Field crop: tomato
Growth stage: 1
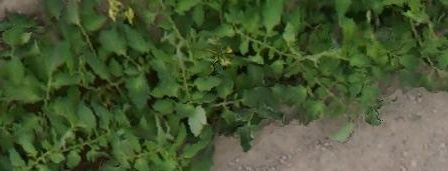
Species: tomato